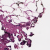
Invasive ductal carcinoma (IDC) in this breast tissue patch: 0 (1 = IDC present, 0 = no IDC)